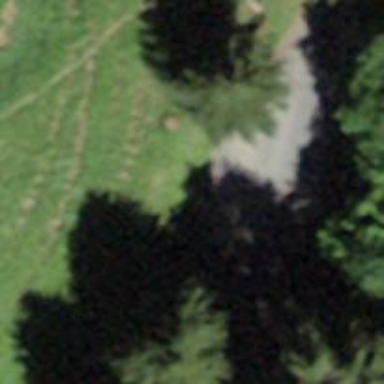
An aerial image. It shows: Path.